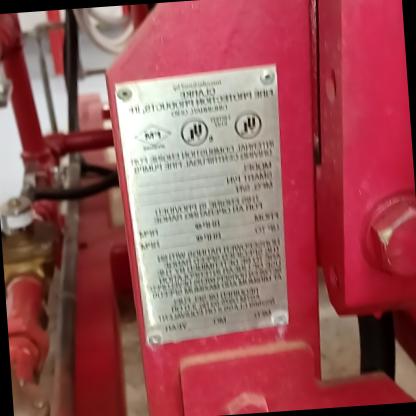
Klasa: tabliczka-znamionowa